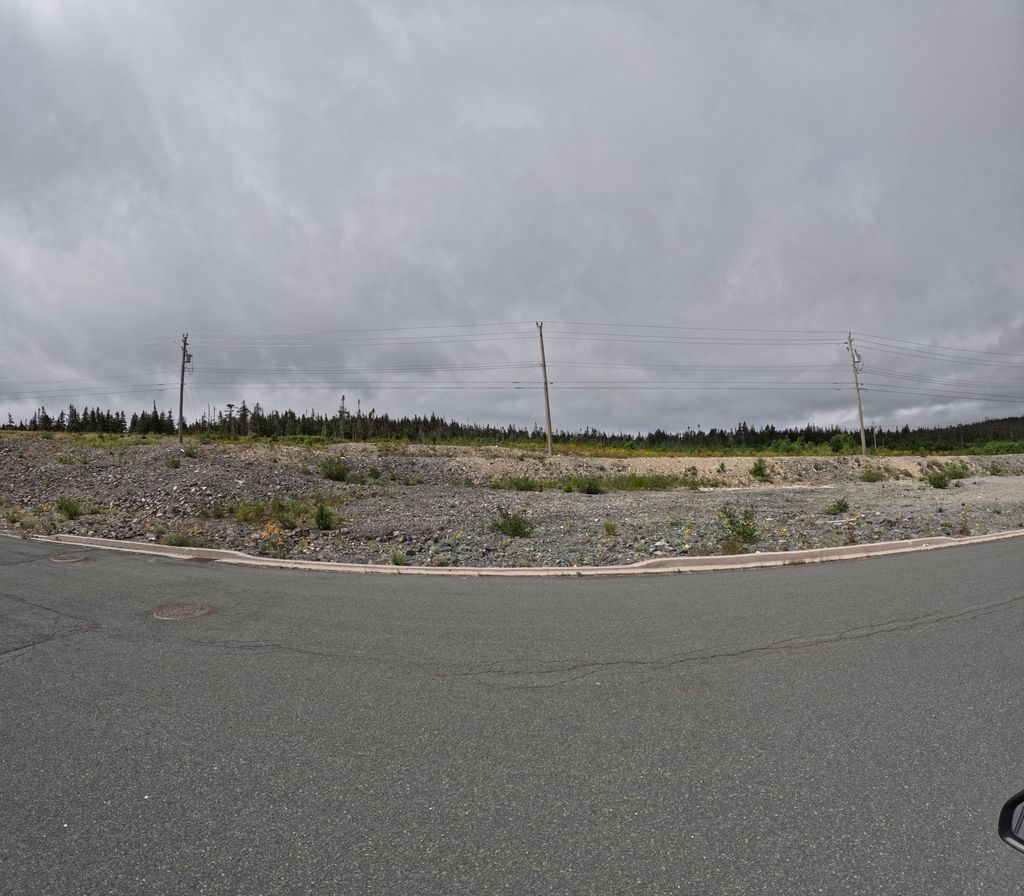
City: st_johns